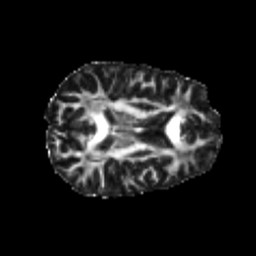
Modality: FA
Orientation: axial
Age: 24
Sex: female
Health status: healthy
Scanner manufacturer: philips
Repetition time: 7.388 s
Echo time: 0.08599 s